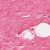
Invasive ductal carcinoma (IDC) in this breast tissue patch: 0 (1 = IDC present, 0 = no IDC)